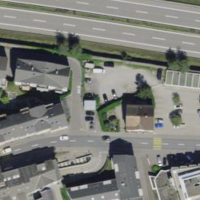
EUNIS habitat code: 57
Species observed at this site:
Prunus padus
Clematis vitalba